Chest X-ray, AP view. Patient: 44 years old, sex M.
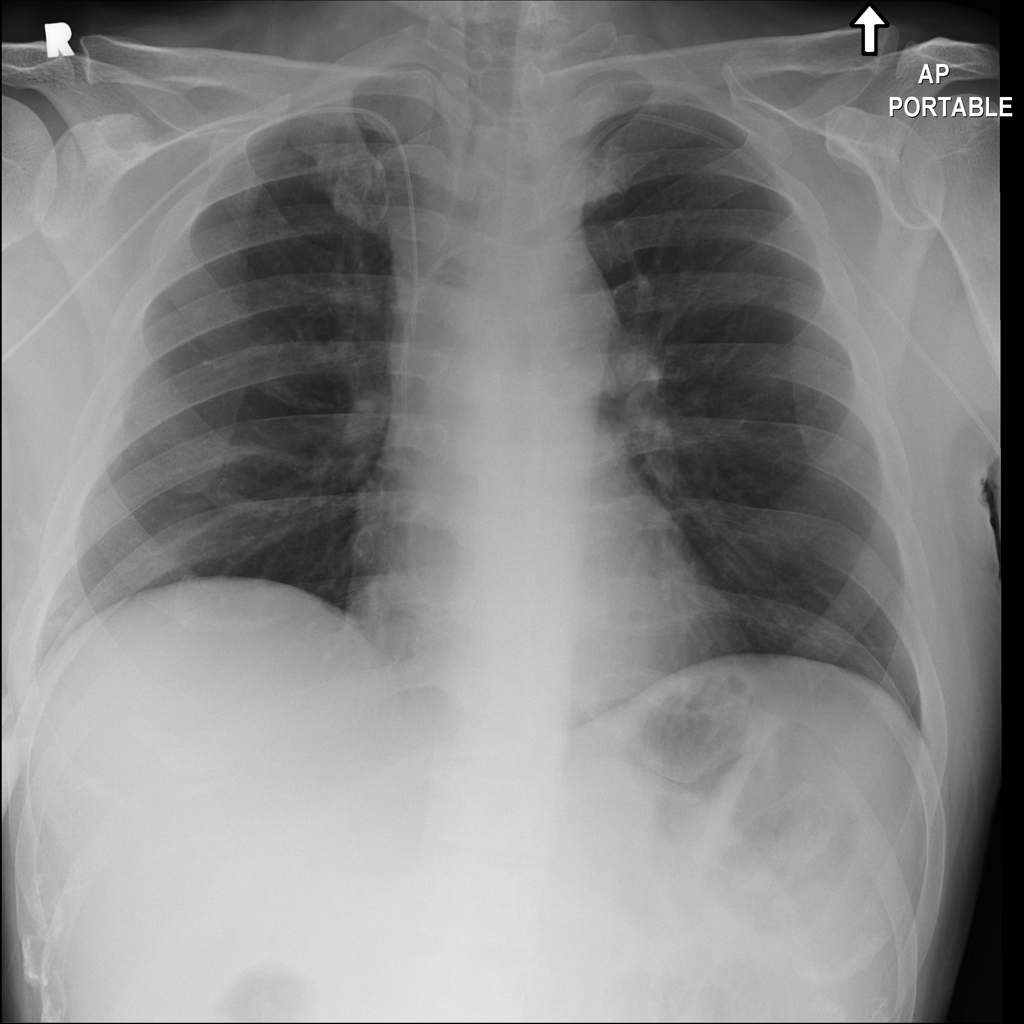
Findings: No Finding